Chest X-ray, AP view. Patient: 30 years old, sex F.
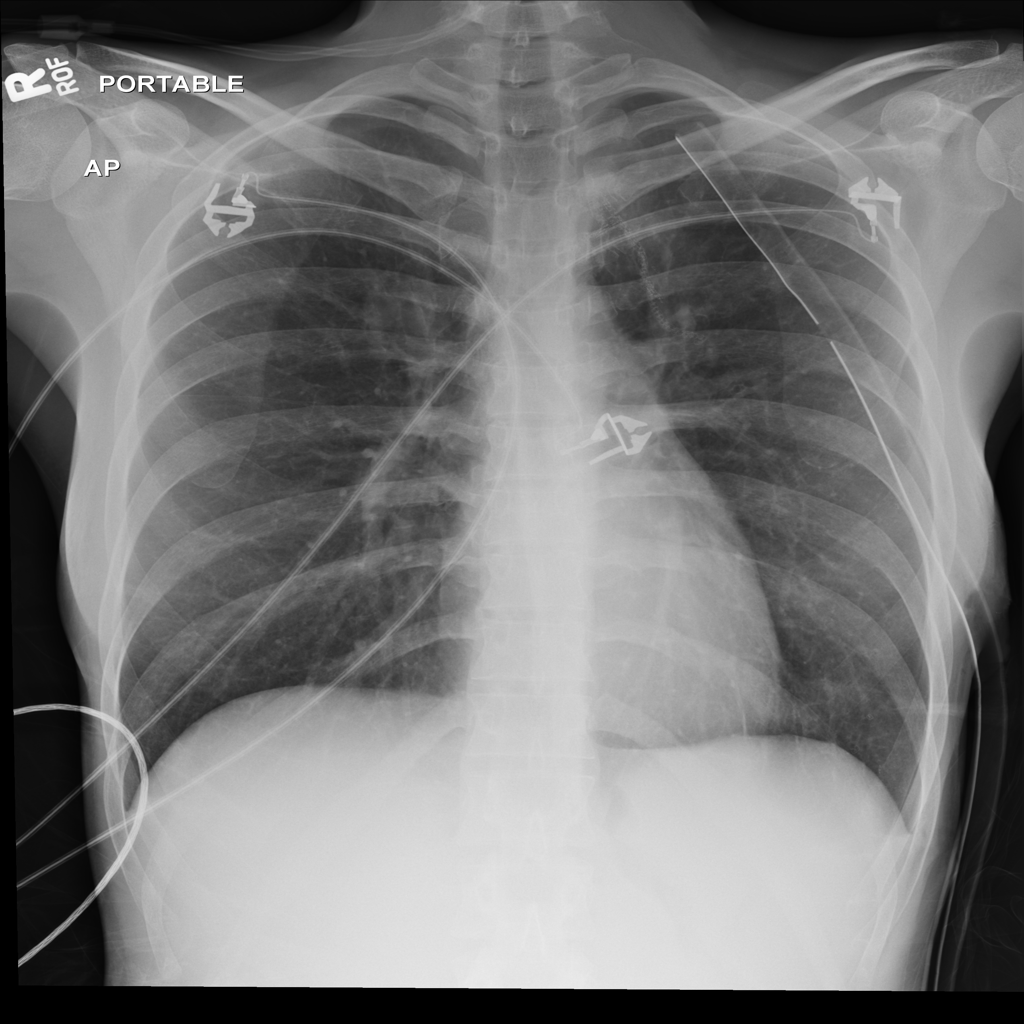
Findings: Nodule